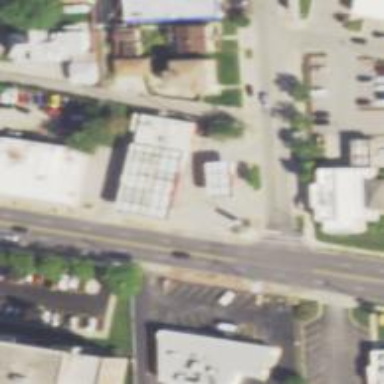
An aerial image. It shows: Convenience shop.